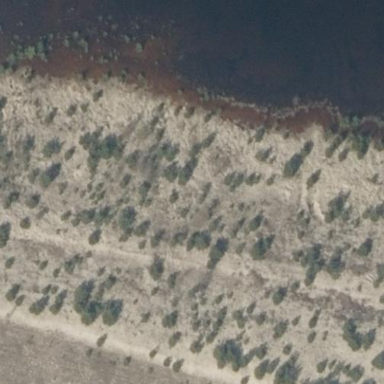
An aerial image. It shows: Area covered in scrub vegetation.